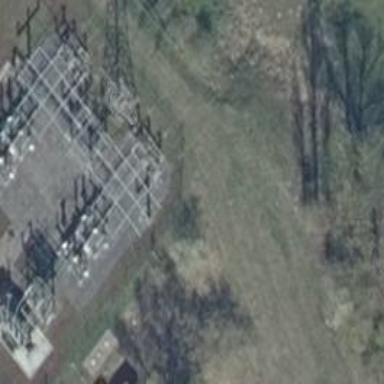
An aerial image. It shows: Three power lines with cables.